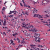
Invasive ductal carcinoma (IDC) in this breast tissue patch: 1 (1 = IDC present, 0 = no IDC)